The plot is a signal-to-image rendering of a rotating shaft's vibration measurement. What is the most likely rotor condition (normal, misalignment, unbalance, looseness)?
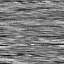
Answer: looseness